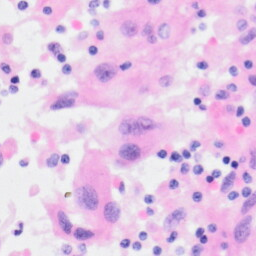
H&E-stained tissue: Kidney